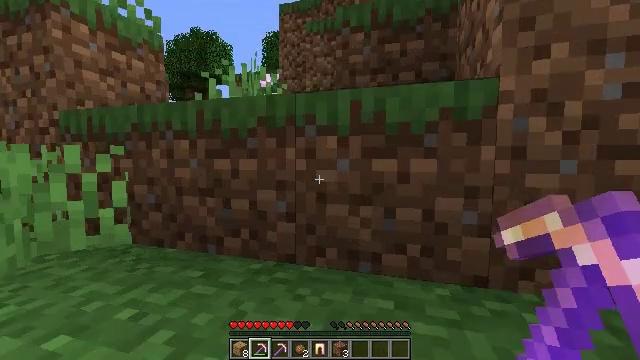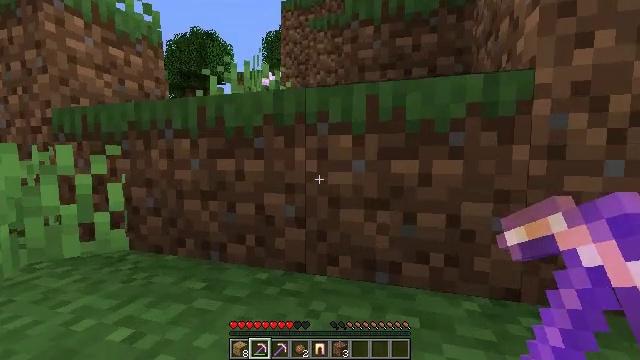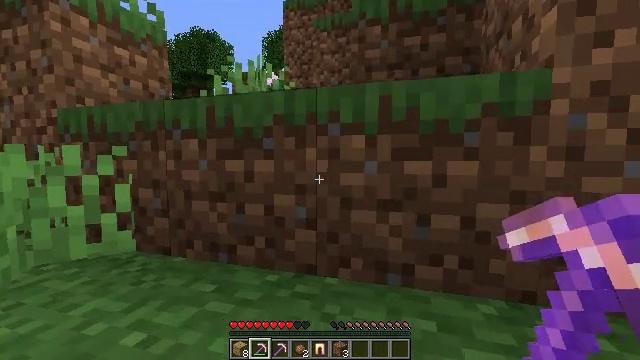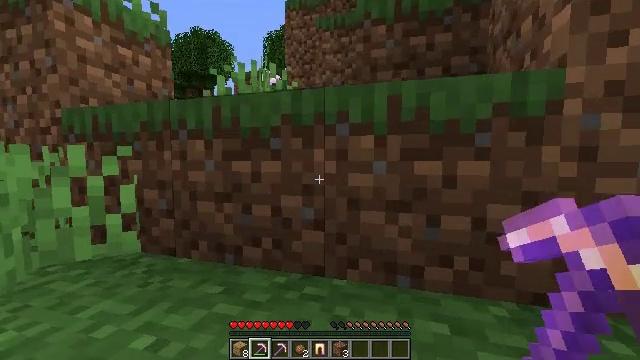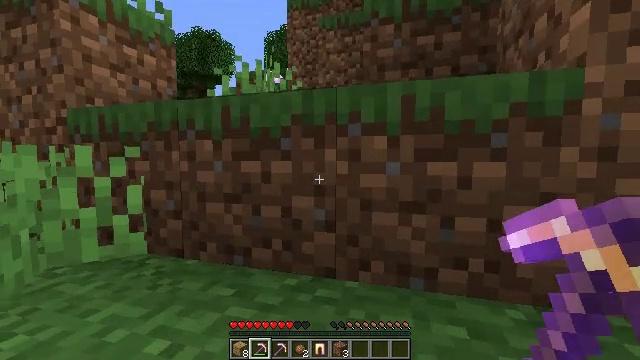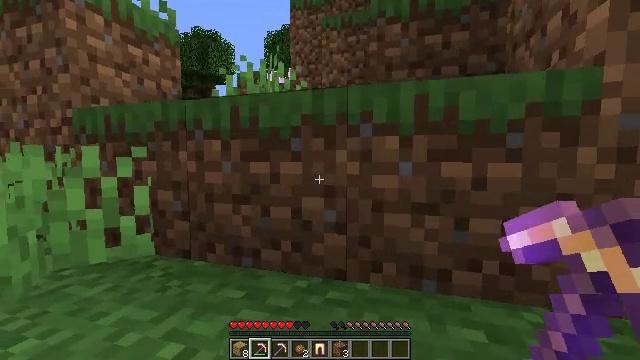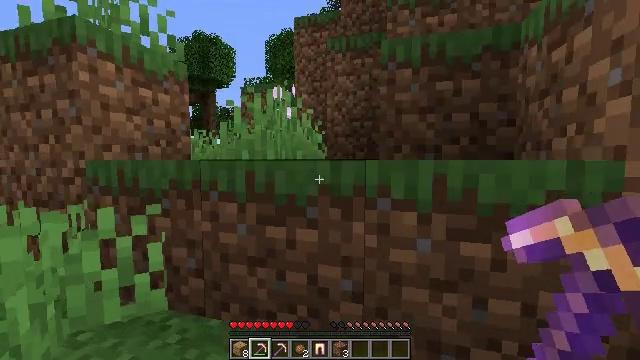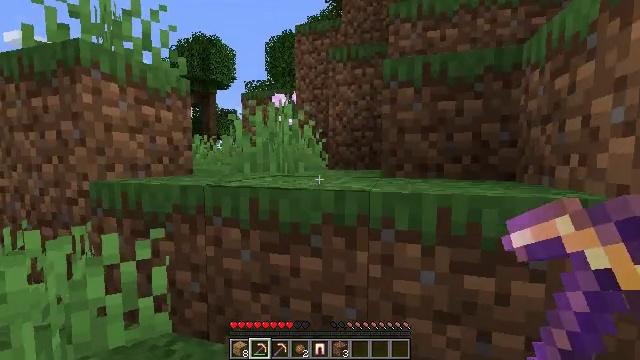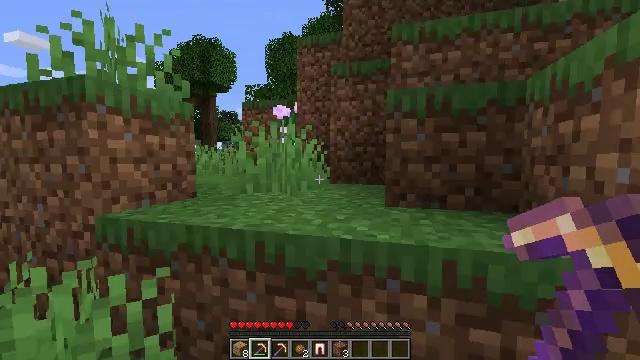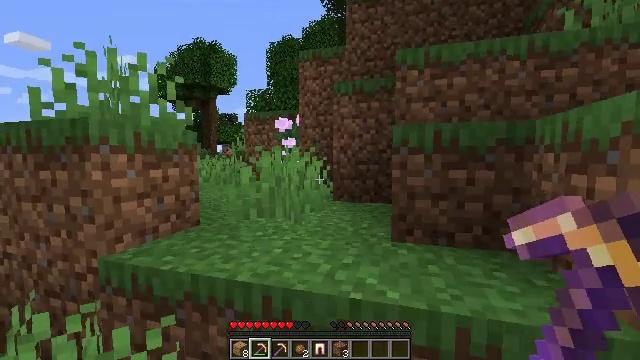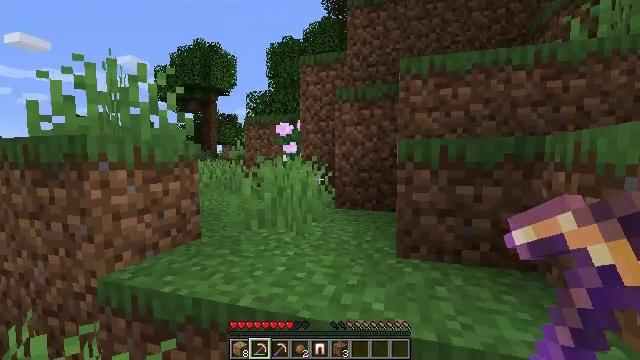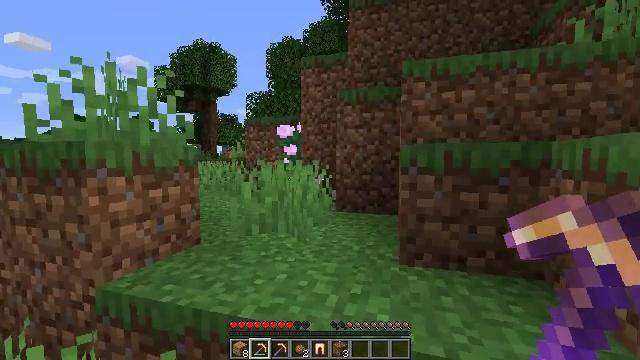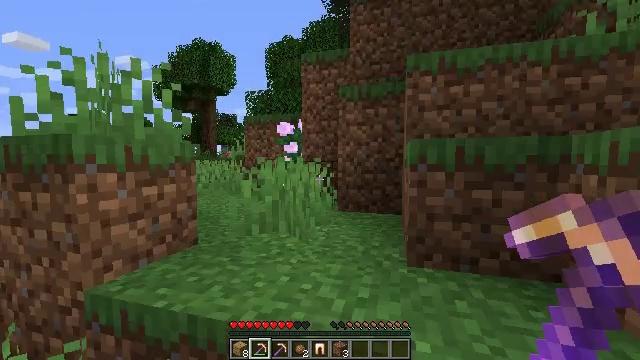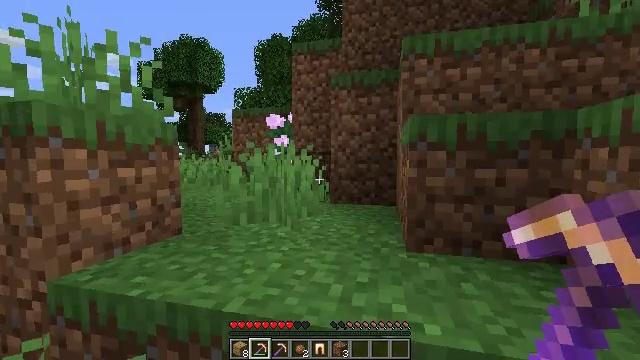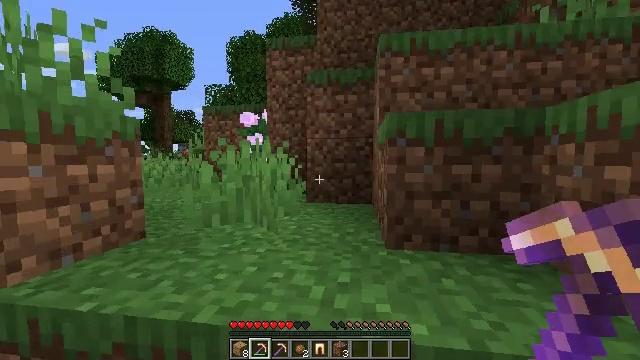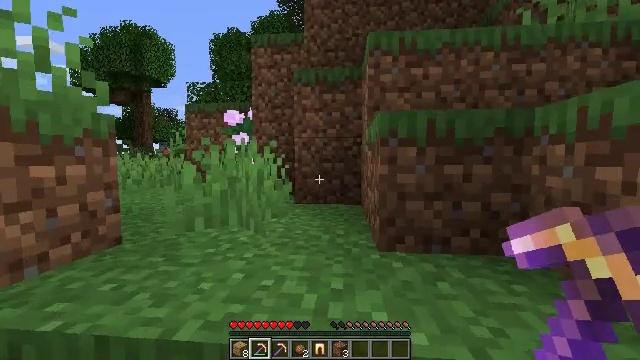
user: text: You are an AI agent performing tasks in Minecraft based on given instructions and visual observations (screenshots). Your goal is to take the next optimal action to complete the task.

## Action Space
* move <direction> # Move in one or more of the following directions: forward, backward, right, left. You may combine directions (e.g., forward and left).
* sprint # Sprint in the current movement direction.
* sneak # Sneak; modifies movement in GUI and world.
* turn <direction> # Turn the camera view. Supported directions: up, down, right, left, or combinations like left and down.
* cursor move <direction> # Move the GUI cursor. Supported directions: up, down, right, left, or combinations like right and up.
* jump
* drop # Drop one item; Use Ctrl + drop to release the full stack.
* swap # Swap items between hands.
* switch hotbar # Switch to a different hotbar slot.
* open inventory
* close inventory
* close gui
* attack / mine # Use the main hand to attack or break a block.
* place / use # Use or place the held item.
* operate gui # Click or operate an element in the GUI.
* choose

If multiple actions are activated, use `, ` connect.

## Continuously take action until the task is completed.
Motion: motion action
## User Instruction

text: Remove oak leaves from branches.
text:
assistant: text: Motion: move forward
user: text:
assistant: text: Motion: move forward
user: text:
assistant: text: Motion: move forward
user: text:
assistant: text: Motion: move forward
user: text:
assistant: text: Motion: move forward
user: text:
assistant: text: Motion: move forward, jump
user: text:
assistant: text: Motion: move forward, jump
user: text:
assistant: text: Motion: move forward, jump
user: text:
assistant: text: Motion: move forward, jump
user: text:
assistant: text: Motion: move forward, jump
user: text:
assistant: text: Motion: move forward, jump
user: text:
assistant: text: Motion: move forward, jump
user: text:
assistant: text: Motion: move forward, turn right, jump
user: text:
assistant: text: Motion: turn right, jump
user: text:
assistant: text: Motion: turn right, jump
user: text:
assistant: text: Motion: turn right, jump
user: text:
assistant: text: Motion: turn right, jump
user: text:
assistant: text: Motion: turn right, jump
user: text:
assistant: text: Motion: turn right, jump
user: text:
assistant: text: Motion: turn right, jump
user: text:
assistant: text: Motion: turn right, jump
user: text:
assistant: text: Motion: turn right, jump
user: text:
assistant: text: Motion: turn right, jump
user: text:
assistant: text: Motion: turn right, jump
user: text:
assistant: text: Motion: jump
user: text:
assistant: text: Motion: jump
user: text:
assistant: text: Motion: jump
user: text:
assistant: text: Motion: jump
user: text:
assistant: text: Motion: jump
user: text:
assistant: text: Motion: jump